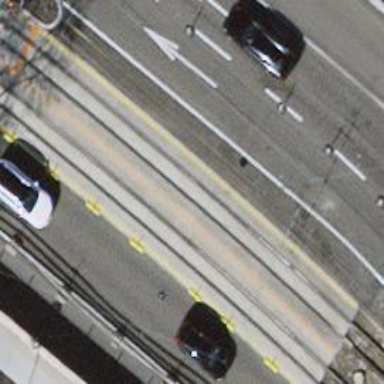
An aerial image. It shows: Service road with trolleybus system and overhead wires on bridge.